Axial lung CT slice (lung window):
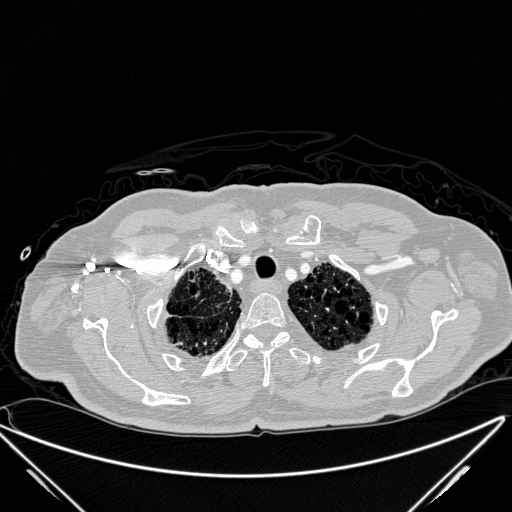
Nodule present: no